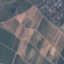
Label: PermanentCrop